Question: Lets say I have two Ubuntu machine (in the real world they are two ec2 instances) U1 and U2 with ip address of 10.0.0.0 and 11.0.0.0. There is a XML file in U2 that I want to modify from a ruby file that is located in U1 when a new information arrive. I am developing in Ruby and I know about NokoGiri and how to modify the XML I just dont know how to access the U2 from my ruby file.

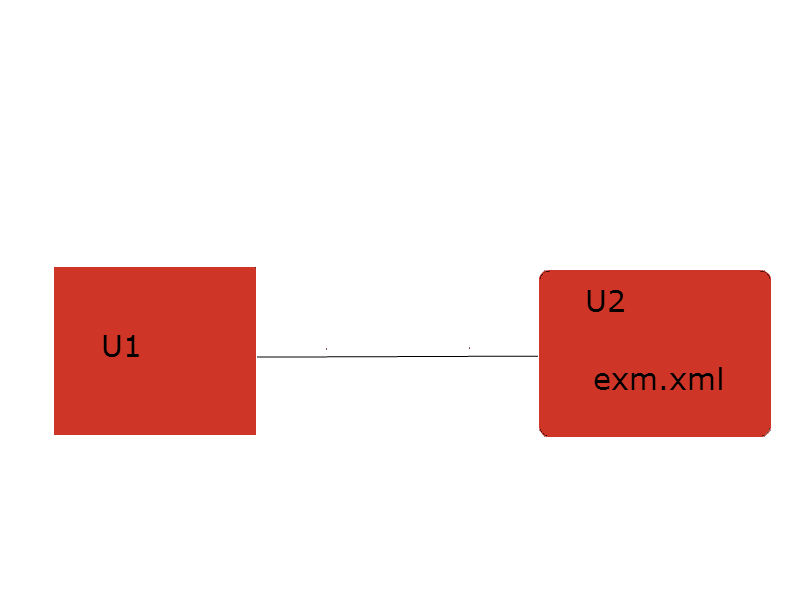
Answer: You need to set up some type of method to access the file, or upload a new one. You have a few different options here.
Access the file directly with something like an NFS share. Instance U2 will provide the NFS share for U1 to mount and connect to. With this the file will appear to be part of the local filesystem.
Update the file all at once. You can either keep a local copy of the file, or download it again before you do processing. But the idea here is that you would update it on U1, then copy the new file to U2. You have a few different options for getting the file depending what you have setup, rsync or scp will probably be the easiest, FTP could be configured as well.